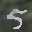
Label: 5